Question: Please consider the following Image:

When I ran the following query in coldfusion:
'''
<cfquery datasource="mydb" name="qCoulmnInsert">
INSERT INTO
simplexresults.contactresults_email_account_summary_devices
(open_desktop_int,
open_other_int,
open_phone_int,
open_tablet_int,
open_webmail_int,
<!--- FOR Unique Open --->
unique_webMail_int,
unique_tablet_int,
unique_other_int,
unique_phone_int,
unique_desktop_int,
<!--- FOR DATES --->
startdate_dt,
enddate_dt,
date_dt)
VALUES
<!--- loop through your array --->
<cfloop from="1" to="#arrayLen(cfData)#" index="i">
(
<cfif structKeyExists(cfData[i], "open")>
<cfqueryparam CFSQLTYPE="CF_SQL_INTEGER" value="#cfData[i].open.Desktop#">
<cfelse>
NULL
</cfif> ,
<cfif structKeyExists(cfData[i], "open")>
<cfqueryparam CFSQLTYPE="CF_SQL_INTEGER" value="#cfData[i].open.Other#">
<cfelse>
NULL
</cfif> ,
<cfif structKeyExists(cfData[i], "open")>
<cfqueryparam CFSQLTYPE="CF_SQL_INTEGER" value="#cfData[i].open.Phone#">
<cfelse>
NULL
</cfif> ,
and so on and so forth ...
....
</cfquery>
'''
I get the following error:
'''
Element OPEN.DESKTOP is undefined in a CFML structure referenced as part of an expression.
The error occurred in C:\myfile.cfm: line 55
53 : (
54 : <cfif structKeyExists(cfData[i], "open")>
55 : <cfqueryparam CFSQLTYPE="CF_SQL_INTEGER" value="#cfData[i].open.Desktop#">
56 : <cfelse>
57 : NULL
'''
I know it's not defined for some of the structures as shown in the image below, but I have included "NULL" in my '<cfelse>' statement to handle those cases. Am I doing something wrong here? Please advise.
However the query runs fine for the date range where OPEN'S are defined.
'''
<cfif structKeyExists(cfData[i], "open")>
<cfif structKeyExists(cfData[i].open,"Desktop")>
<cfqueryparam CFSQLTYPE="CF_SQL_INTEGER" value="#cfData[i]["open"]["Desktop"]#">
<cfelse>
NULL
</cfif>
<cfelse>
NULL
</cfif> ,
'''
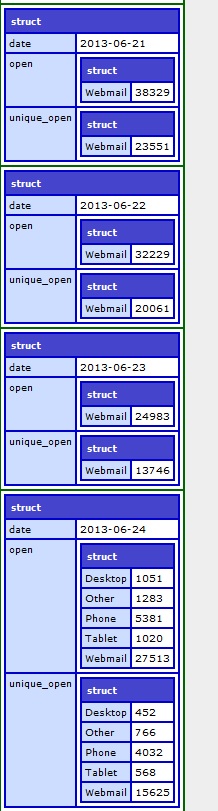
Answer: You qualify that "open" is available in your if statement, but "Desktop" is not always available and is not wrapped in a qualifying statement. If other words, "Desktop" is not always a key, but your loop always looks for it as long as the "open" key is defined.